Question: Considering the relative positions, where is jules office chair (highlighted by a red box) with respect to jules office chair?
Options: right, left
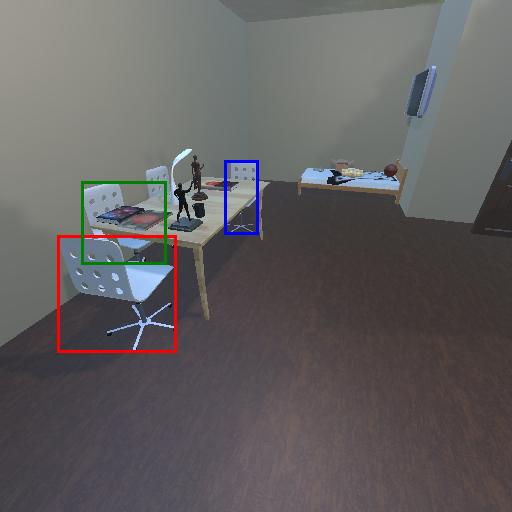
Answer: right